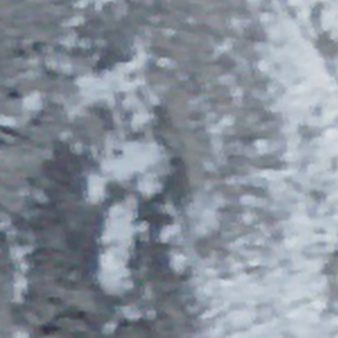
Label: other